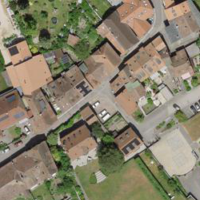
EUNIS habitat code: 54
Species observed at this site:
Zoropsis spinimana